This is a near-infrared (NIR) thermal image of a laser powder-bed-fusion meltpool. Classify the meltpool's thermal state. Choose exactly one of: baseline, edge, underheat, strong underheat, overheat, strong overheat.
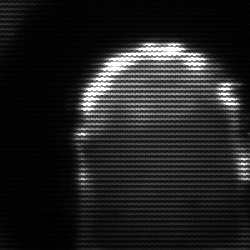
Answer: baseline